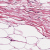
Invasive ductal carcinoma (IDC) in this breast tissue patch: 0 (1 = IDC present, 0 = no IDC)